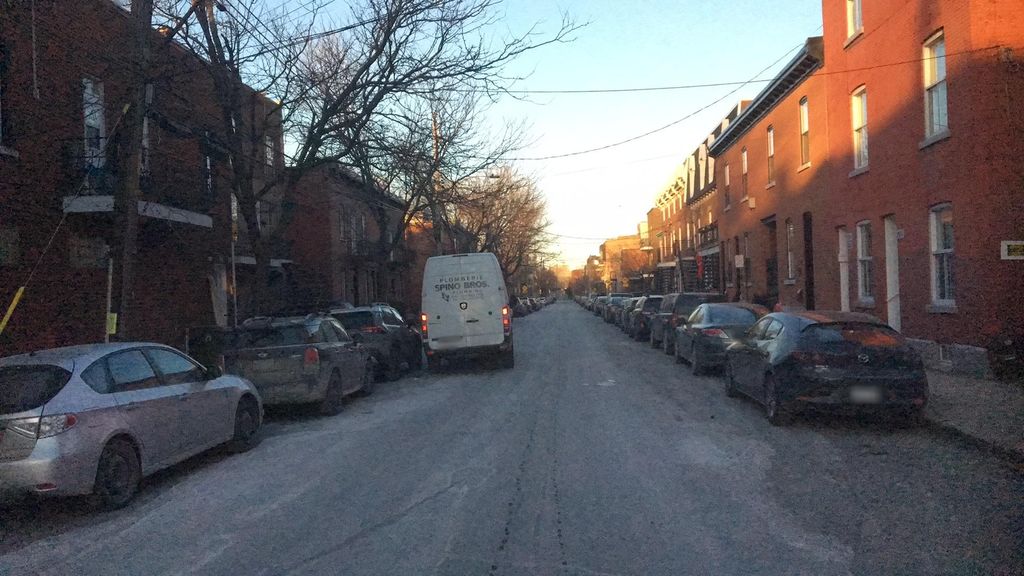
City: montreal